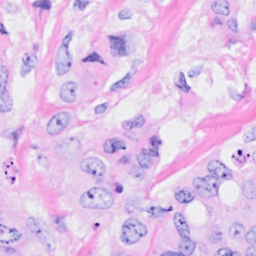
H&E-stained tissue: Breast